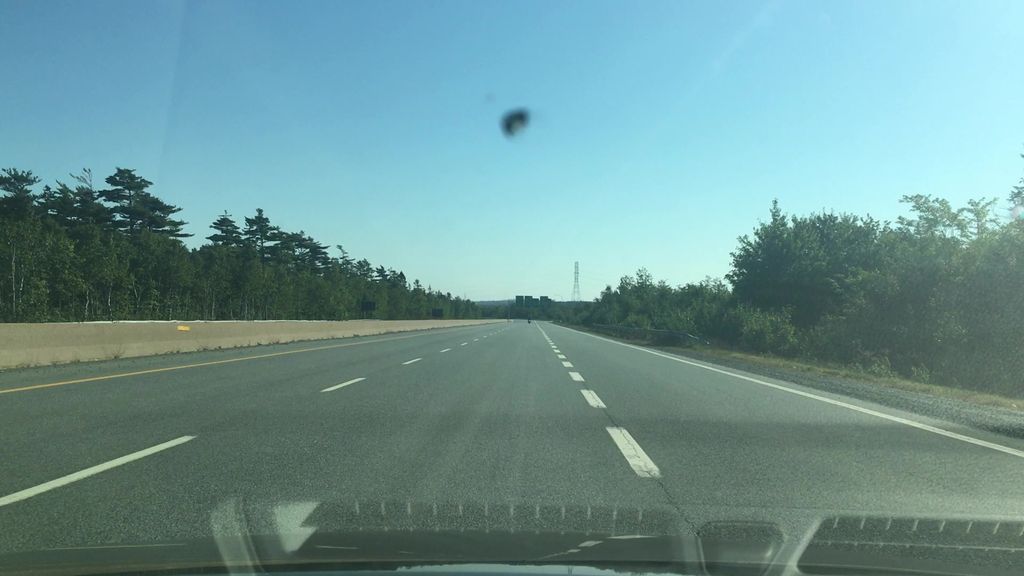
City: halifax